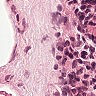
Metastatic tissue present: no